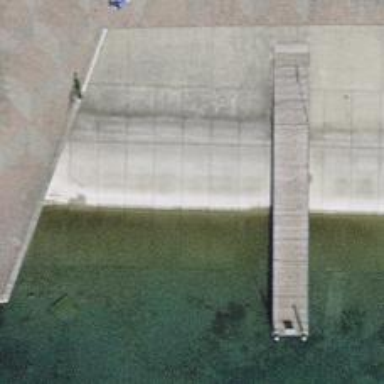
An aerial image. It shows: Slipway on leisure land.